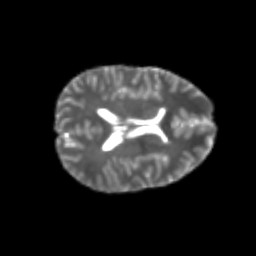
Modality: T2w
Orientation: axial
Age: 22
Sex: female
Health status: healthy
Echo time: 0.074 s